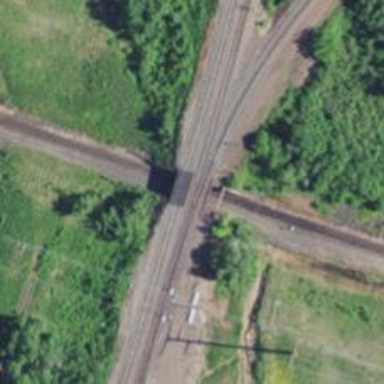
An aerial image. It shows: Bridge over railway line.